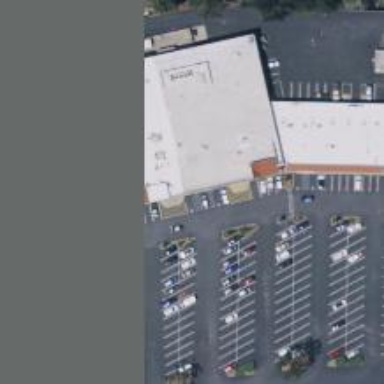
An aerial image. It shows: Supermarket.